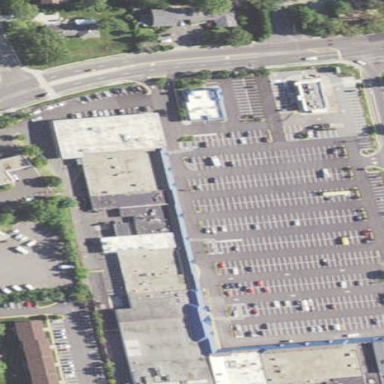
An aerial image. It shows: Retail area.